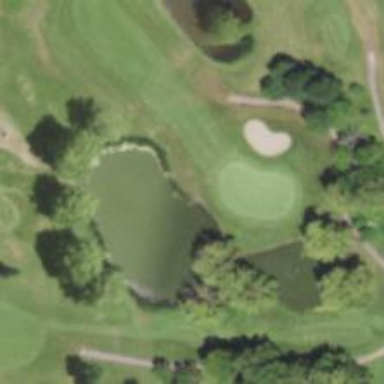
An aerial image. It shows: Water hazard in golf course. The hazard is natural water feature.